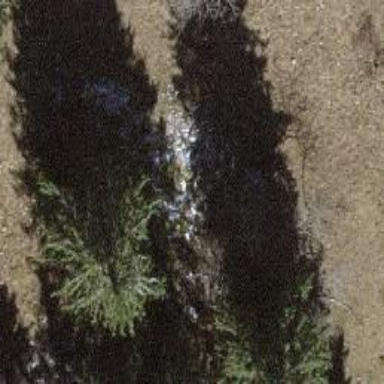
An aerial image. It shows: Needle-leaved tree in nature.